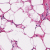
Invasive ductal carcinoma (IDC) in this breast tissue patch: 0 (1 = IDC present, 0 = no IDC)